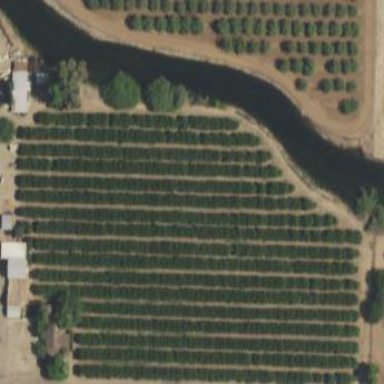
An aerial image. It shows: Orange orchard with rows of vibrant orange trees.